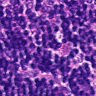
Metastatic tissue present: no